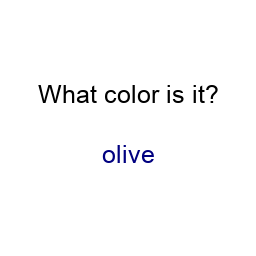
Color: navy
Color name shown: olive
Background color: white
Question text color: black